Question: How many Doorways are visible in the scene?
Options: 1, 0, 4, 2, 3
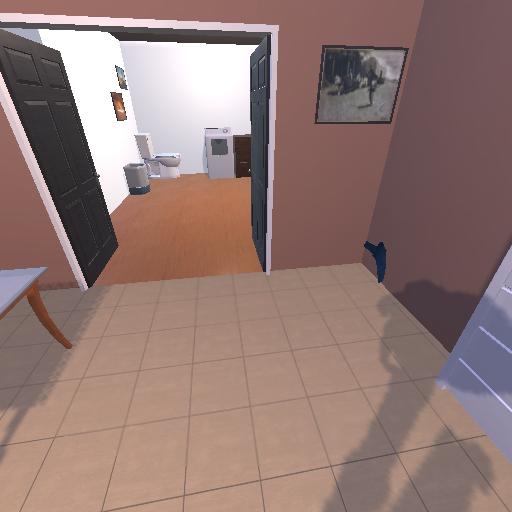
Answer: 1